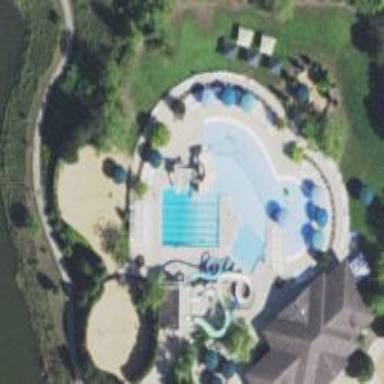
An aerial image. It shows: Swimming pool located in leisure land.